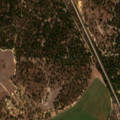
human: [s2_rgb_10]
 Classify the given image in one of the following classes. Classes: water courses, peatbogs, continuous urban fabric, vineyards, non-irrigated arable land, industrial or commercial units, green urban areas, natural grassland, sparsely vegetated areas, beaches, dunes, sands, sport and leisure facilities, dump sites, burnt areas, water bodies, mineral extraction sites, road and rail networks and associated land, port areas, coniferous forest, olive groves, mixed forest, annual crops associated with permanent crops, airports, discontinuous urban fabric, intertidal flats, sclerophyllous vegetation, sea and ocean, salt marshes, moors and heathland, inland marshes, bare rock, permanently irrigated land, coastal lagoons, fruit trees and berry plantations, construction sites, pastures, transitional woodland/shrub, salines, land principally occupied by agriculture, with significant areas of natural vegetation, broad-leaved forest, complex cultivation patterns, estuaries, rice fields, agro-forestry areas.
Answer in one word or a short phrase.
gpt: permanently irrigated land, agro-forestry areas, broad-leaved forest, coniferous forest, transitional woodland/shrub